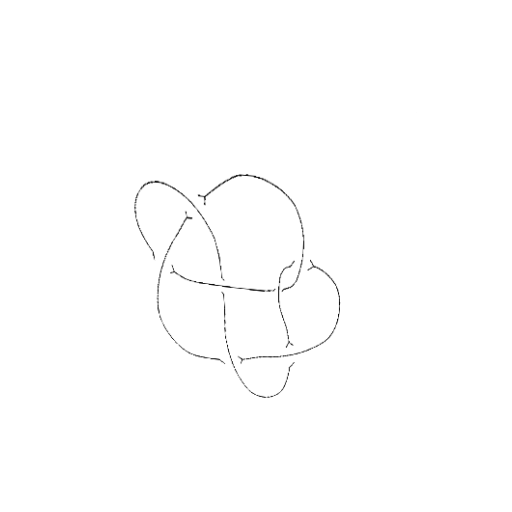
Crossing number: 7